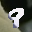
Label: 9